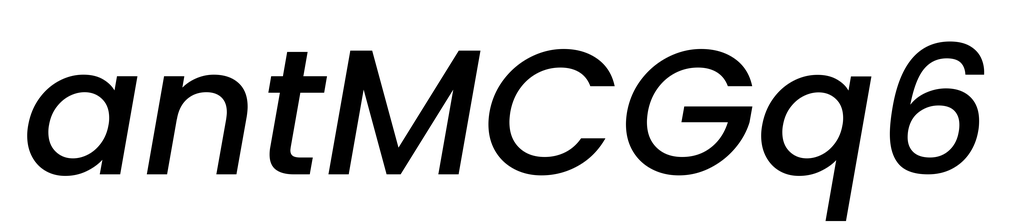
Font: Poppins-MediumItalic